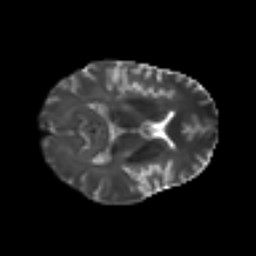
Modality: T2w
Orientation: axial
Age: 37
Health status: ill
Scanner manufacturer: philips
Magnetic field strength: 3 T
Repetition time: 9 s
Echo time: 0.127 s